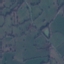
Land use / land cover: Pasture